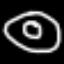
Label: donut